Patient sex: M
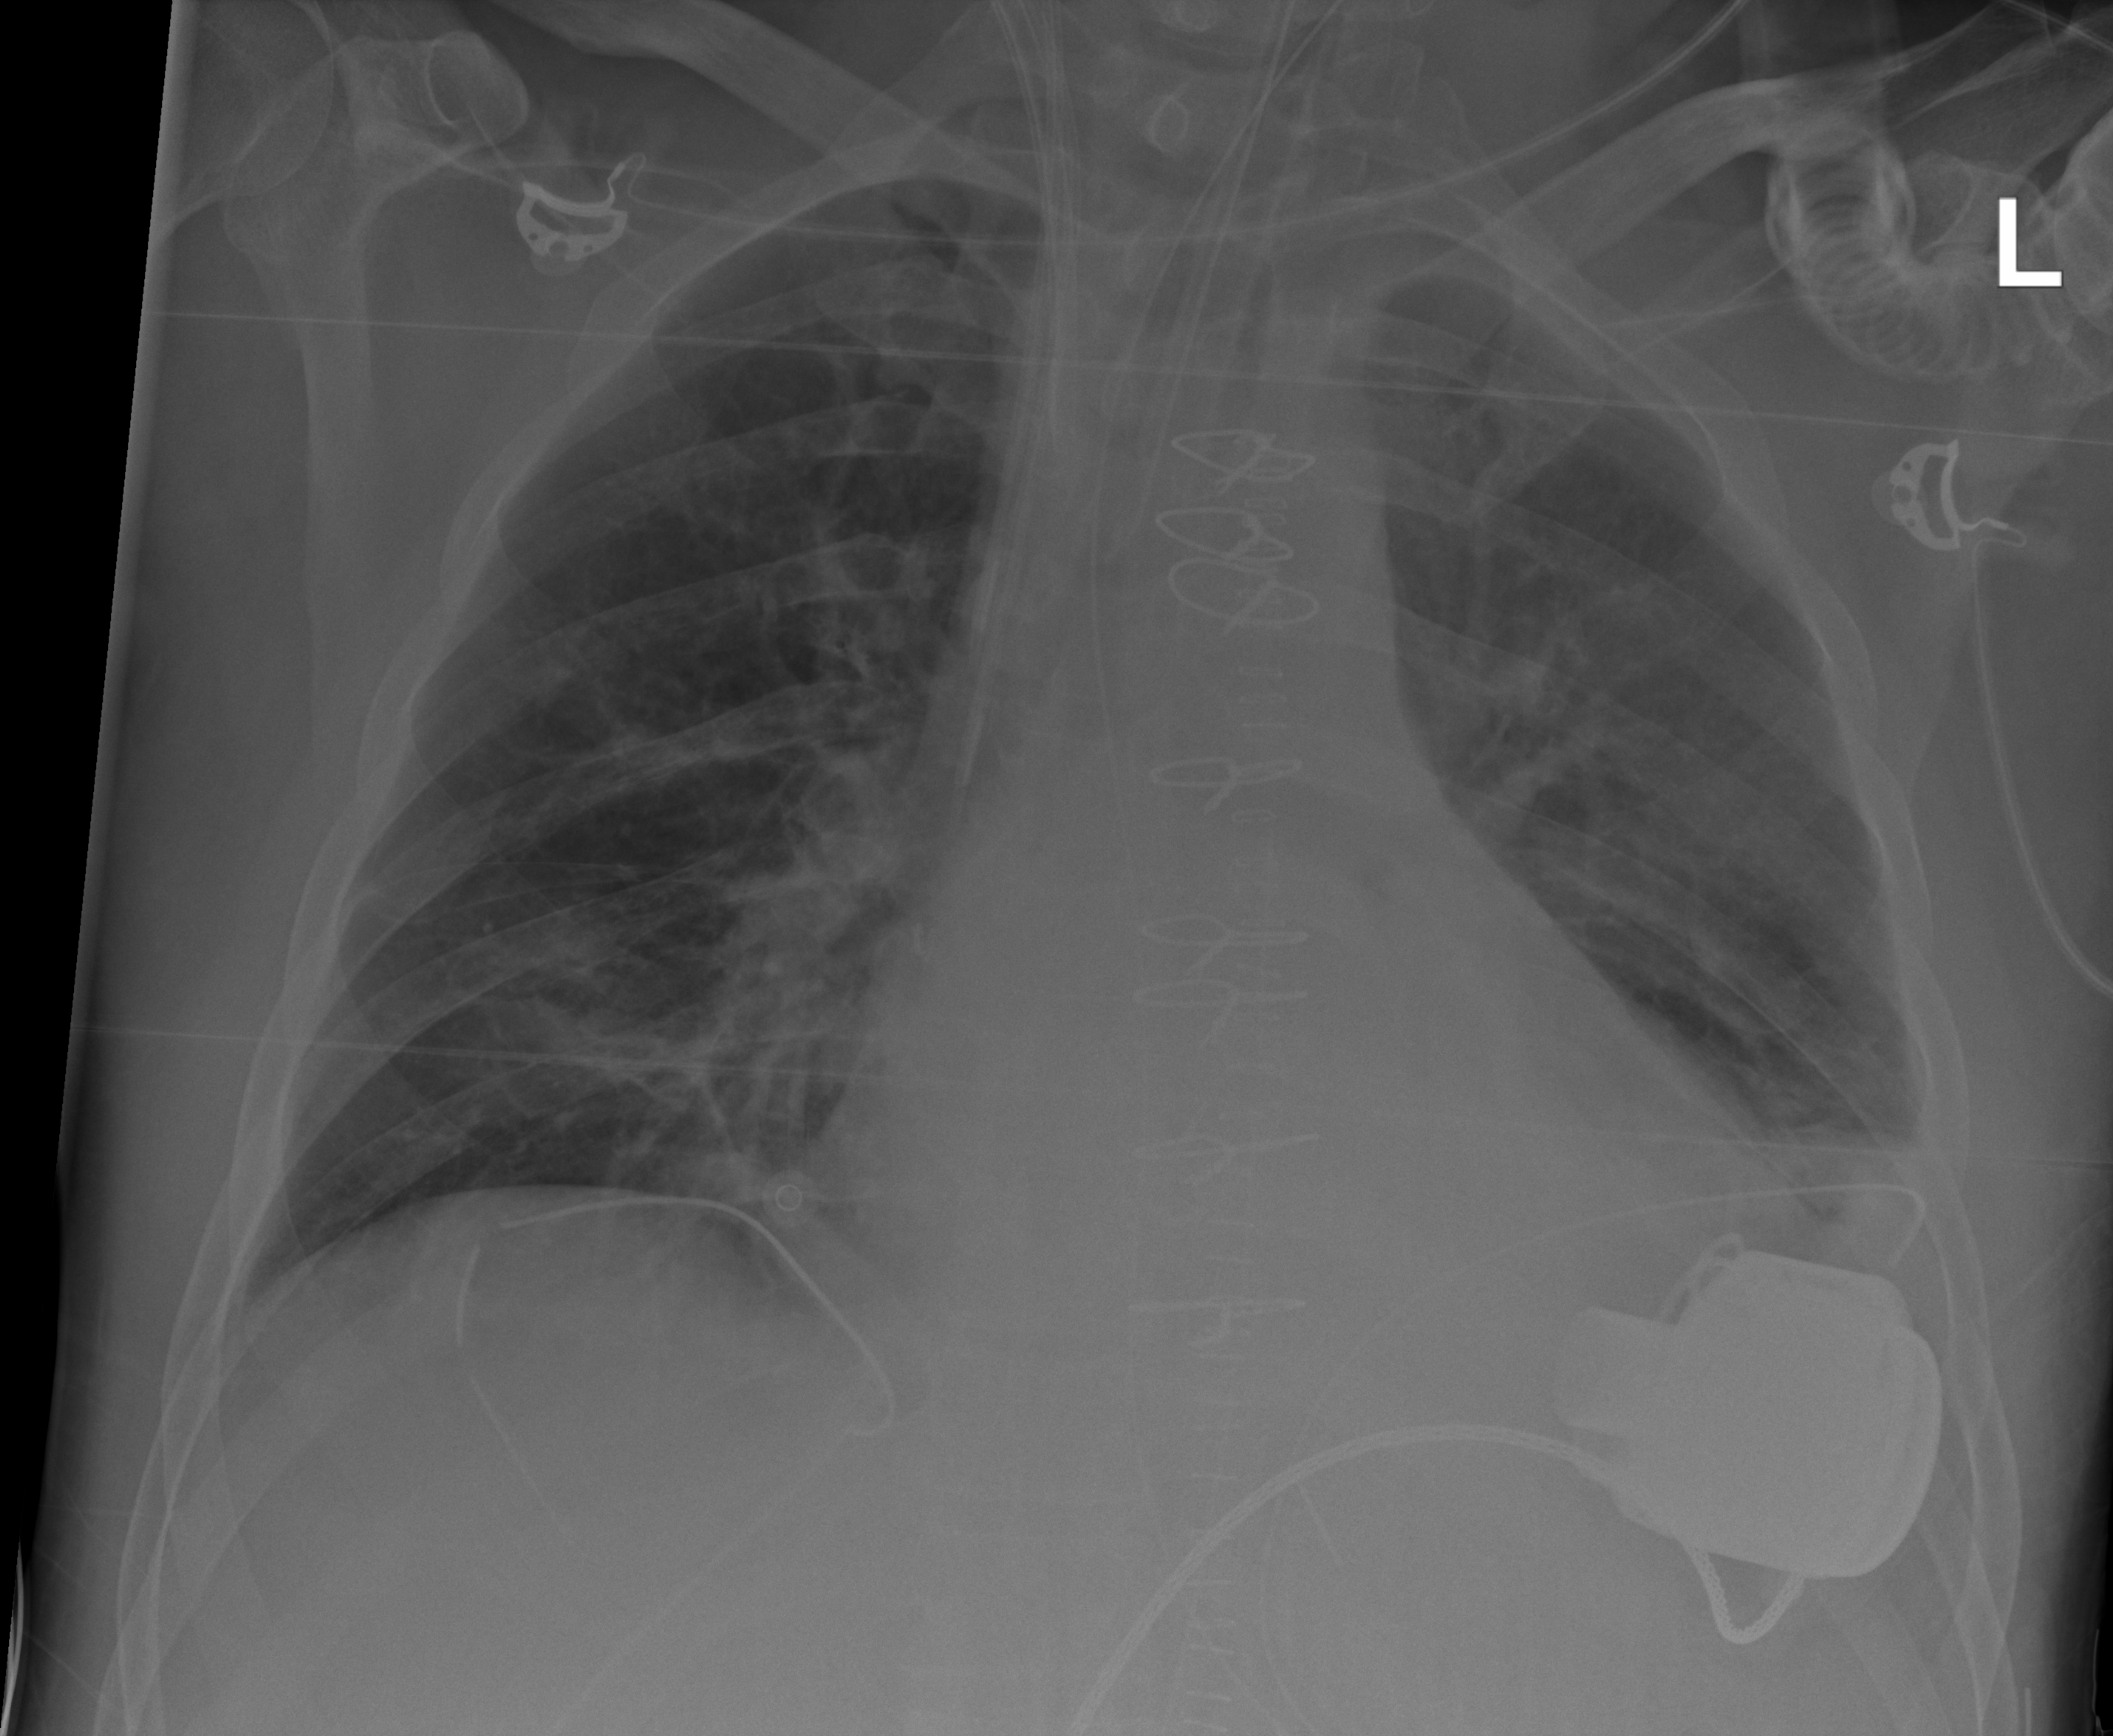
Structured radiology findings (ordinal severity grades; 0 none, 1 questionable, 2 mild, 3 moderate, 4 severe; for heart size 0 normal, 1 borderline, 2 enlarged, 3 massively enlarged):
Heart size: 2
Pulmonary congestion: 2
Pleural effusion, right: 0
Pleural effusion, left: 2
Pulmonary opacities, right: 0
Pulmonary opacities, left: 2
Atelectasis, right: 2
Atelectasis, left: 2